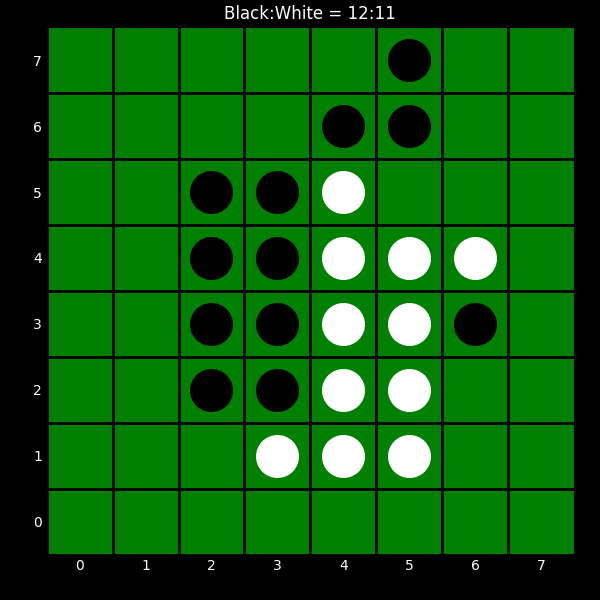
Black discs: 12
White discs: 11